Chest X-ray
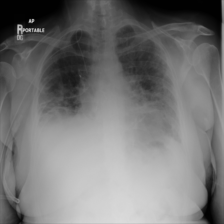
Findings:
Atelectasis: positive
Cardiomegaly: negative
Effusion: negative
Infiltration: negative
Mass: negative
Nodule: negative
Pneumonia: negative
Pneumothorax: negative
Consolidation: negative
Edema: negative
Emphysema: negative
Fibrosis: negative
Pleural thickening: negative
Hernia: negative